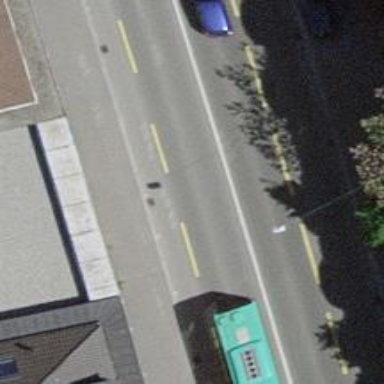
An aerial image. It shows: Primary highway with asphalt surface. There is shared bus lane on the left for cyclists.